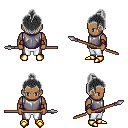
a pixel art fantasy rpg character, male body template, human, dark skin, steel chest armor, white pants, gray short topknot hairstyle, cloth bracers, gold boots, spear, four views (front, back, left, right), 2x2 character sprite sheet, small pixel art, hard edges, no anti-aliasing